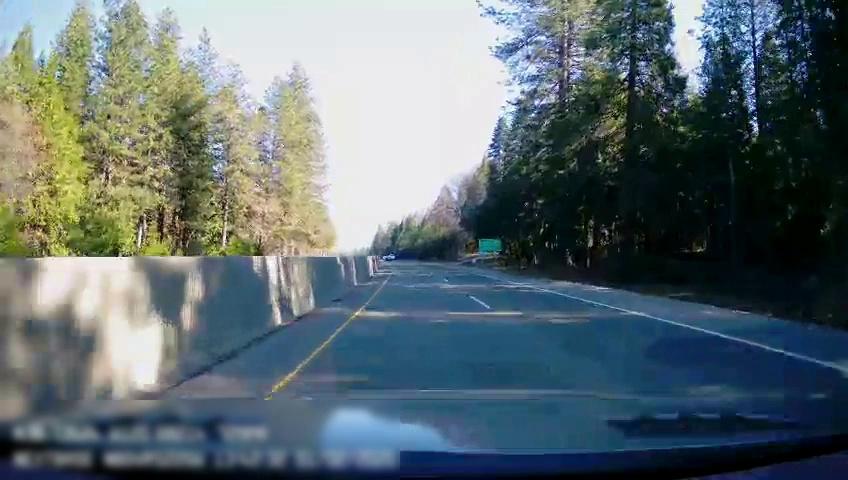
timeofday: Day
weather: Sunny
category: Drivable Space
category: Lanes | Alternate Lane
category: Lanes | Current Lane
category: Lanes | Alternate Lane
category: Traffic | Signs